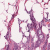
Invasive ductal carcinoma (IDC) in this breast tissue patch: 1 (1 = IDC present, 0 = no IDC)